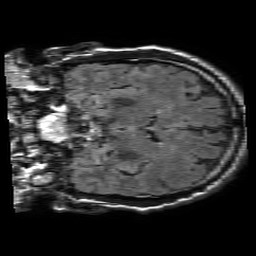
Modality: FLAIR
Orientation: coronal
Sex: male
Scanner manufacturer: philips
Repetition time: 11 s
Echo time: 0.125 s